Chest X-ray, PA view. Patient: 36 years old, sex F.
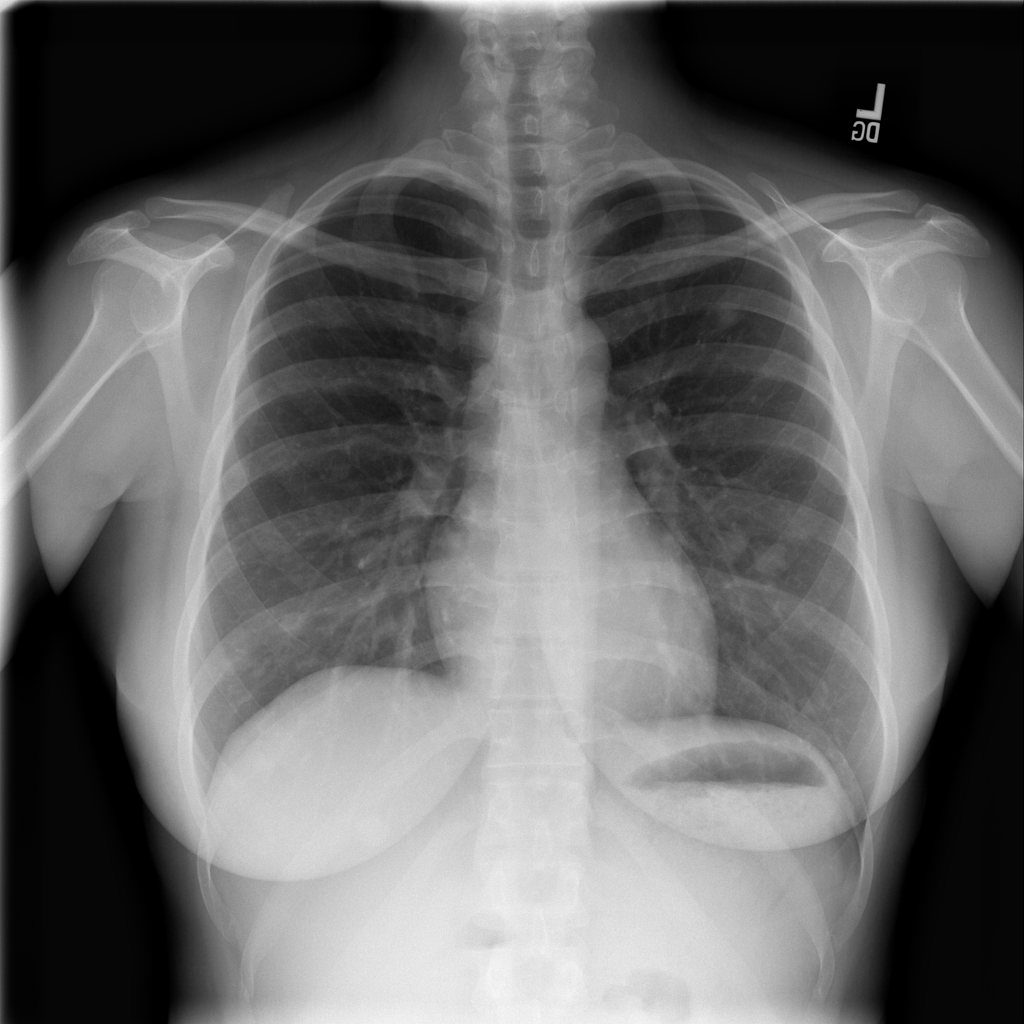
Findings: No Finding